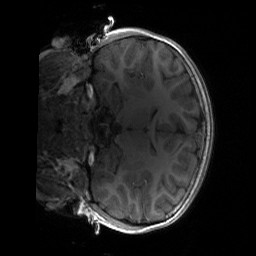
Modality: T1w
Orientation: coronal
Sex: male
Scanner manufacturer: siemens
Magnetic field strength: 3 T
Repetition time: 1.9 s
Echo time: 0.00243 s